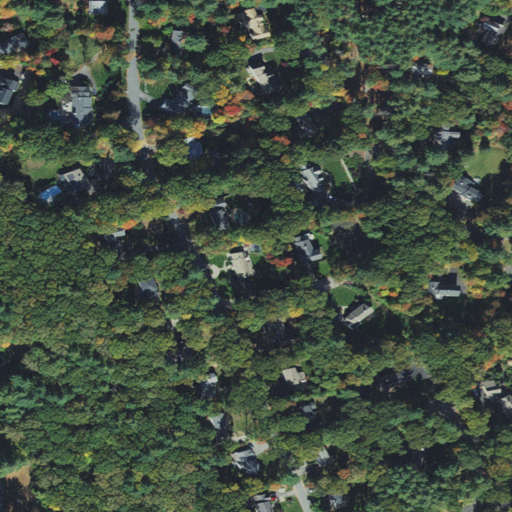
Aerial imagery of mountain in Massachusetts named Green Hill containing open development, low intensity development, medium intensity development, and evergreen forest